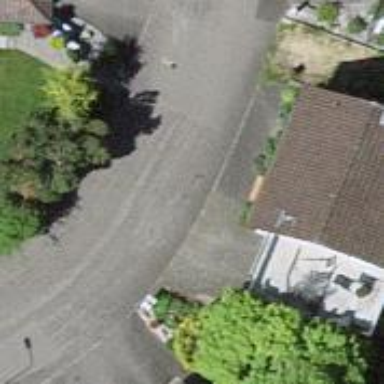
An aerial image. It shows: Paved residential road.